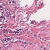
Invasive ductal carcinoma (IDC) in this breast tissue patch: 0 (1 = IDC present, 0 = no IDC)